Question: I am attempting to create a "metro" styled UIScrollView. It is similar to how iTunes app handles panels in the new ios version .
I can't figure out how to have my views layout/scroll so that the next view in the sequence shows up. I've tried all sorts of things like keeping the contentSize the screen width but moving each view over -10ish so it will show up like above. I've tried making scrollView whose bounds were smaller than the screen so it would show the part of the next view. Nothing works.
Here is diagram of what I'm trying to do:

It seems extremely trivial on paper but I can't seem to get it work.
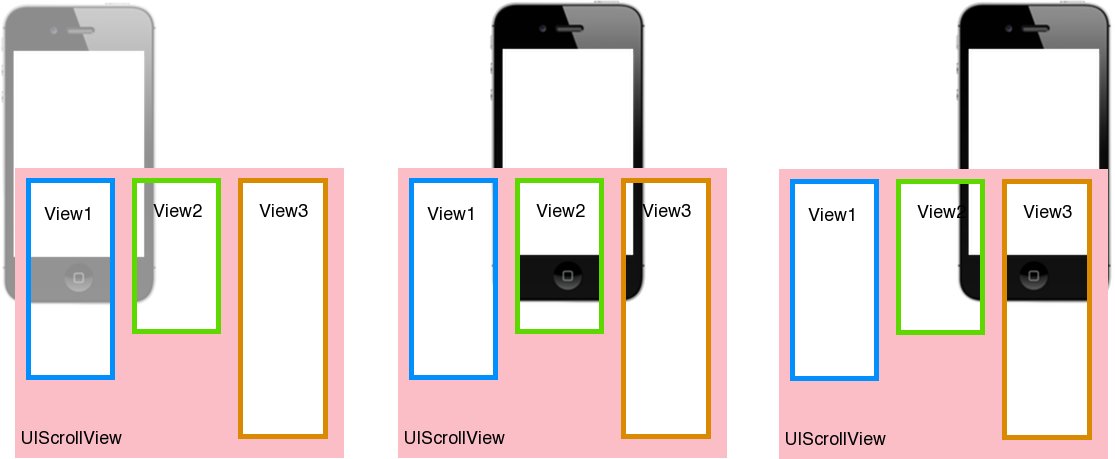
Answer: I'm not sure if I'm misinterpreting your requirements - but this might be a starting point to see how you could set it up:
'''
- (void)viewDidLoad
{
[super viewDidLoad];
CGRect viewBounds = self.view.bounds;
CGRect scrollViewFrame = CGRectMake(0, 0, floorf(CGRectGetWidth(viewBounds) / 2.2), CGRectGetHeight(viewBounds));
UIScrollView *scrollView = [[UIScrollView alloc] initWithFrame:scrollViewFrame];
scrollView.center = self.view.center;
scrollView.contentSize = CGSizeMake(CGRectGetWidth(viewBounds) * 3, CGRectGetHeight(viewBounds) * 3);
scrollView.pagingEnabled = YES;
scrollView.clipsToBounds = NO;
UIPanGestureRecognizer *gestureRecognizer = scrollView.panGestureRecognizer;
[self.view addGestureRecognizer:gestureRecognizer];
for (int i = 0; i < 3; i++) {
CGRect frame = CGRectMake(10.f + (i * CGRectGetWidth(scrollView.bounds)), 10.f, CGRectGetWidth(scrollView.bounds) - 20.f, (CGRectGetHeight(scrollViewFrame) * 3) - 20.f);
UIView *view = [[UIView alloc] initWithFrame:frame];
view.backgroundColor = [UIColor redColor];
[scrollView addSubview:view];
}
[self.view addSubview:scrollView];
}
'''
Literally just put this in an empty viewController's 'viewDidLoad:'
The key things to note are
- 'contentSize'- 'clipsToBounds''NO'- - 'pagingEnabled'- 'panGestureRecognizer'